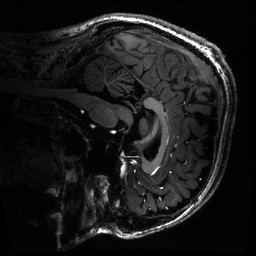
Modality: T1w
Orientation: sagittal
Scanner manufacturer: siemens
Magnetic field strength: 6.98 T
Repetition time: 2.5 s
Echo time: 0.00287 s